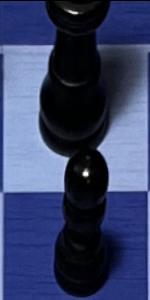
Label: Pawn_Black